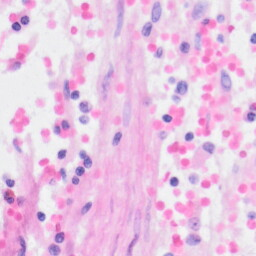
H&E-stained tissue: Kidney